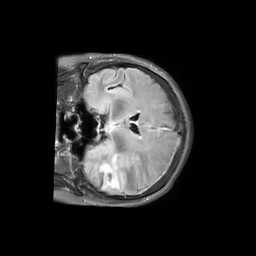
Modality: FLAIR
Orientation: coronal
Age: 65
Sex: female
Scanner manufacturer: philips
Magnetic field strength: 3 T
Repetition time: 11 s
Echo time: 0.12 s